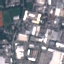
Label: Industrial